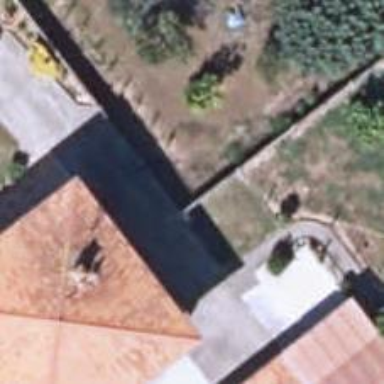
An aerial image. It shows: Fence.